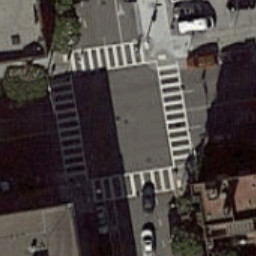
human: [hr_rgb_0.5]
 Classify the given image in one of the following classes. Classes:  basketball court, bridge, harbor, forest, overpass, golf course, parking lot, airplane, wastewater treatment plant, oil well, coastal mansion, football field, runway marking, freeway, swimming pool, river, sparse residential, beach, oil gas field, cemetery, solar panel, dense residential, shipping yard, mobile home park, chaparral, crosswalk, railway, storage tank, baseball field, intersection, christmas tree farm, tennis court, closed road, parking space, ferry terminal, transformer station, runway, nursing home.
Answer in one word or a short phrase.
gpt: crosswalk